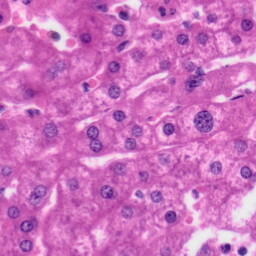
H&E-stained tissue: Liver